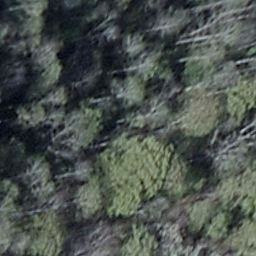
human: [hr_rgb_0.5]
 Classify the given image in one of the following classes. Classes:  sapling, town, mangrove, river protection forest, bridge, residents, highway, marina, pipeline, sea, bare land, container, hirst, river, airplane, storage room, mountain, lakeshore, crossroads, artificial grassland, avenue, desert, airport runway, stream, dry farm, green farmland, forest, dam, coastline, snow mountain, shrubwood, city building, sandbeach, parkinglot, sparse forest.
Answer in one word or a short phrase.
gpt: shrubwood